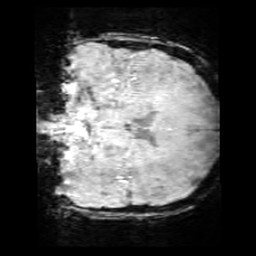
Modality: SWI
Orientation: coronal
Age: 11
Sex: male
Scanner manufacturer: siemens
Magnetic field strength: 3 T
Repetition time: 0.027 s
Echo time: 0.02 s